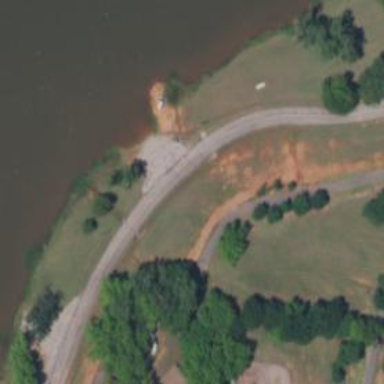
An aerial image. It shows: Disc golf hole.